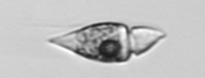
Label: Amphidinium